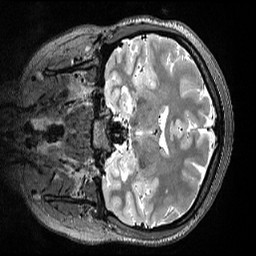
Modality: T2w
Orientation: coronal
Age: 25
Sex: female
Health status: healthy
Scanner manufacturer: siemens
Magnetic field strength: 3 T
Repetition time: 3.2 s
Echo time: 0.563 s